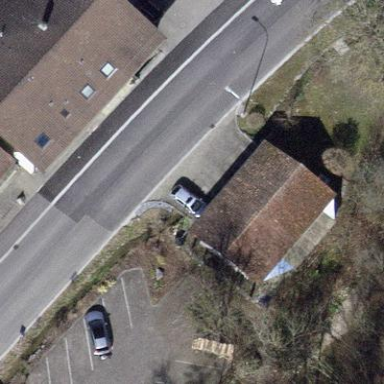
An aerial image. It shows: Shed building.